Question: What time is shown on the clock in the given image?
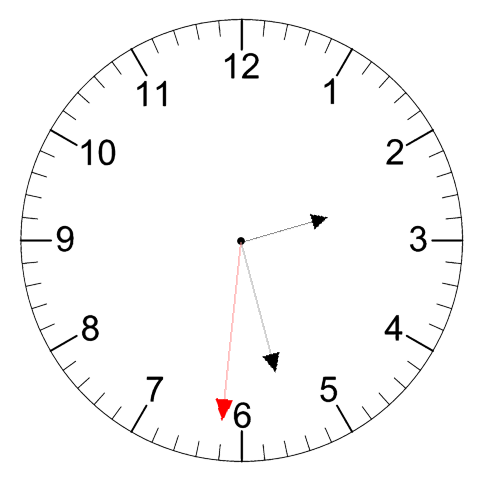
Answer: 02:27:31